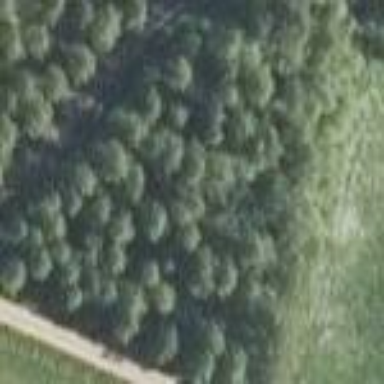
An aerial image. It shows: Serene woodland landscape.